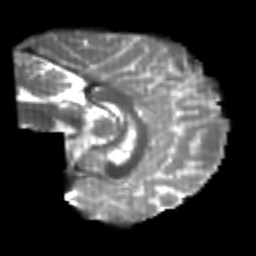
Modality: T2w
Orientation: sagittal
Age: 26
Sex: male
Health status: healthy
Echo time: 0.074 s